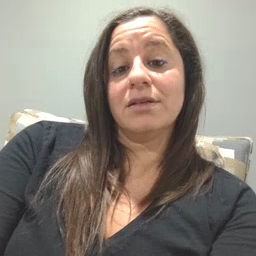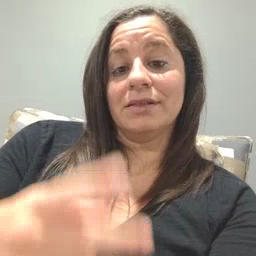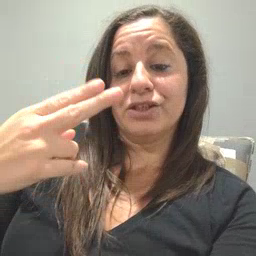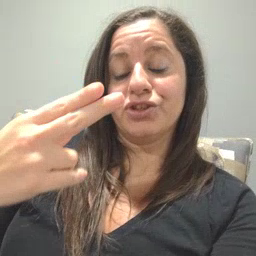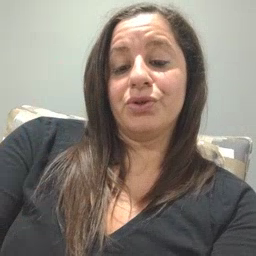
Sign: scissors